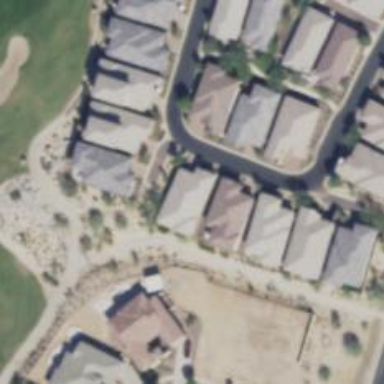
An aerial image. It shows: Path used for both walking and golf.